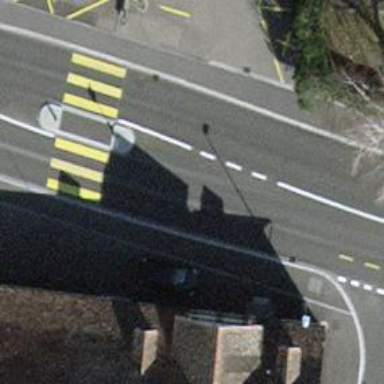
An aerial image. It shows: Marked road crossing with pedestrian island.